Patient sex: M
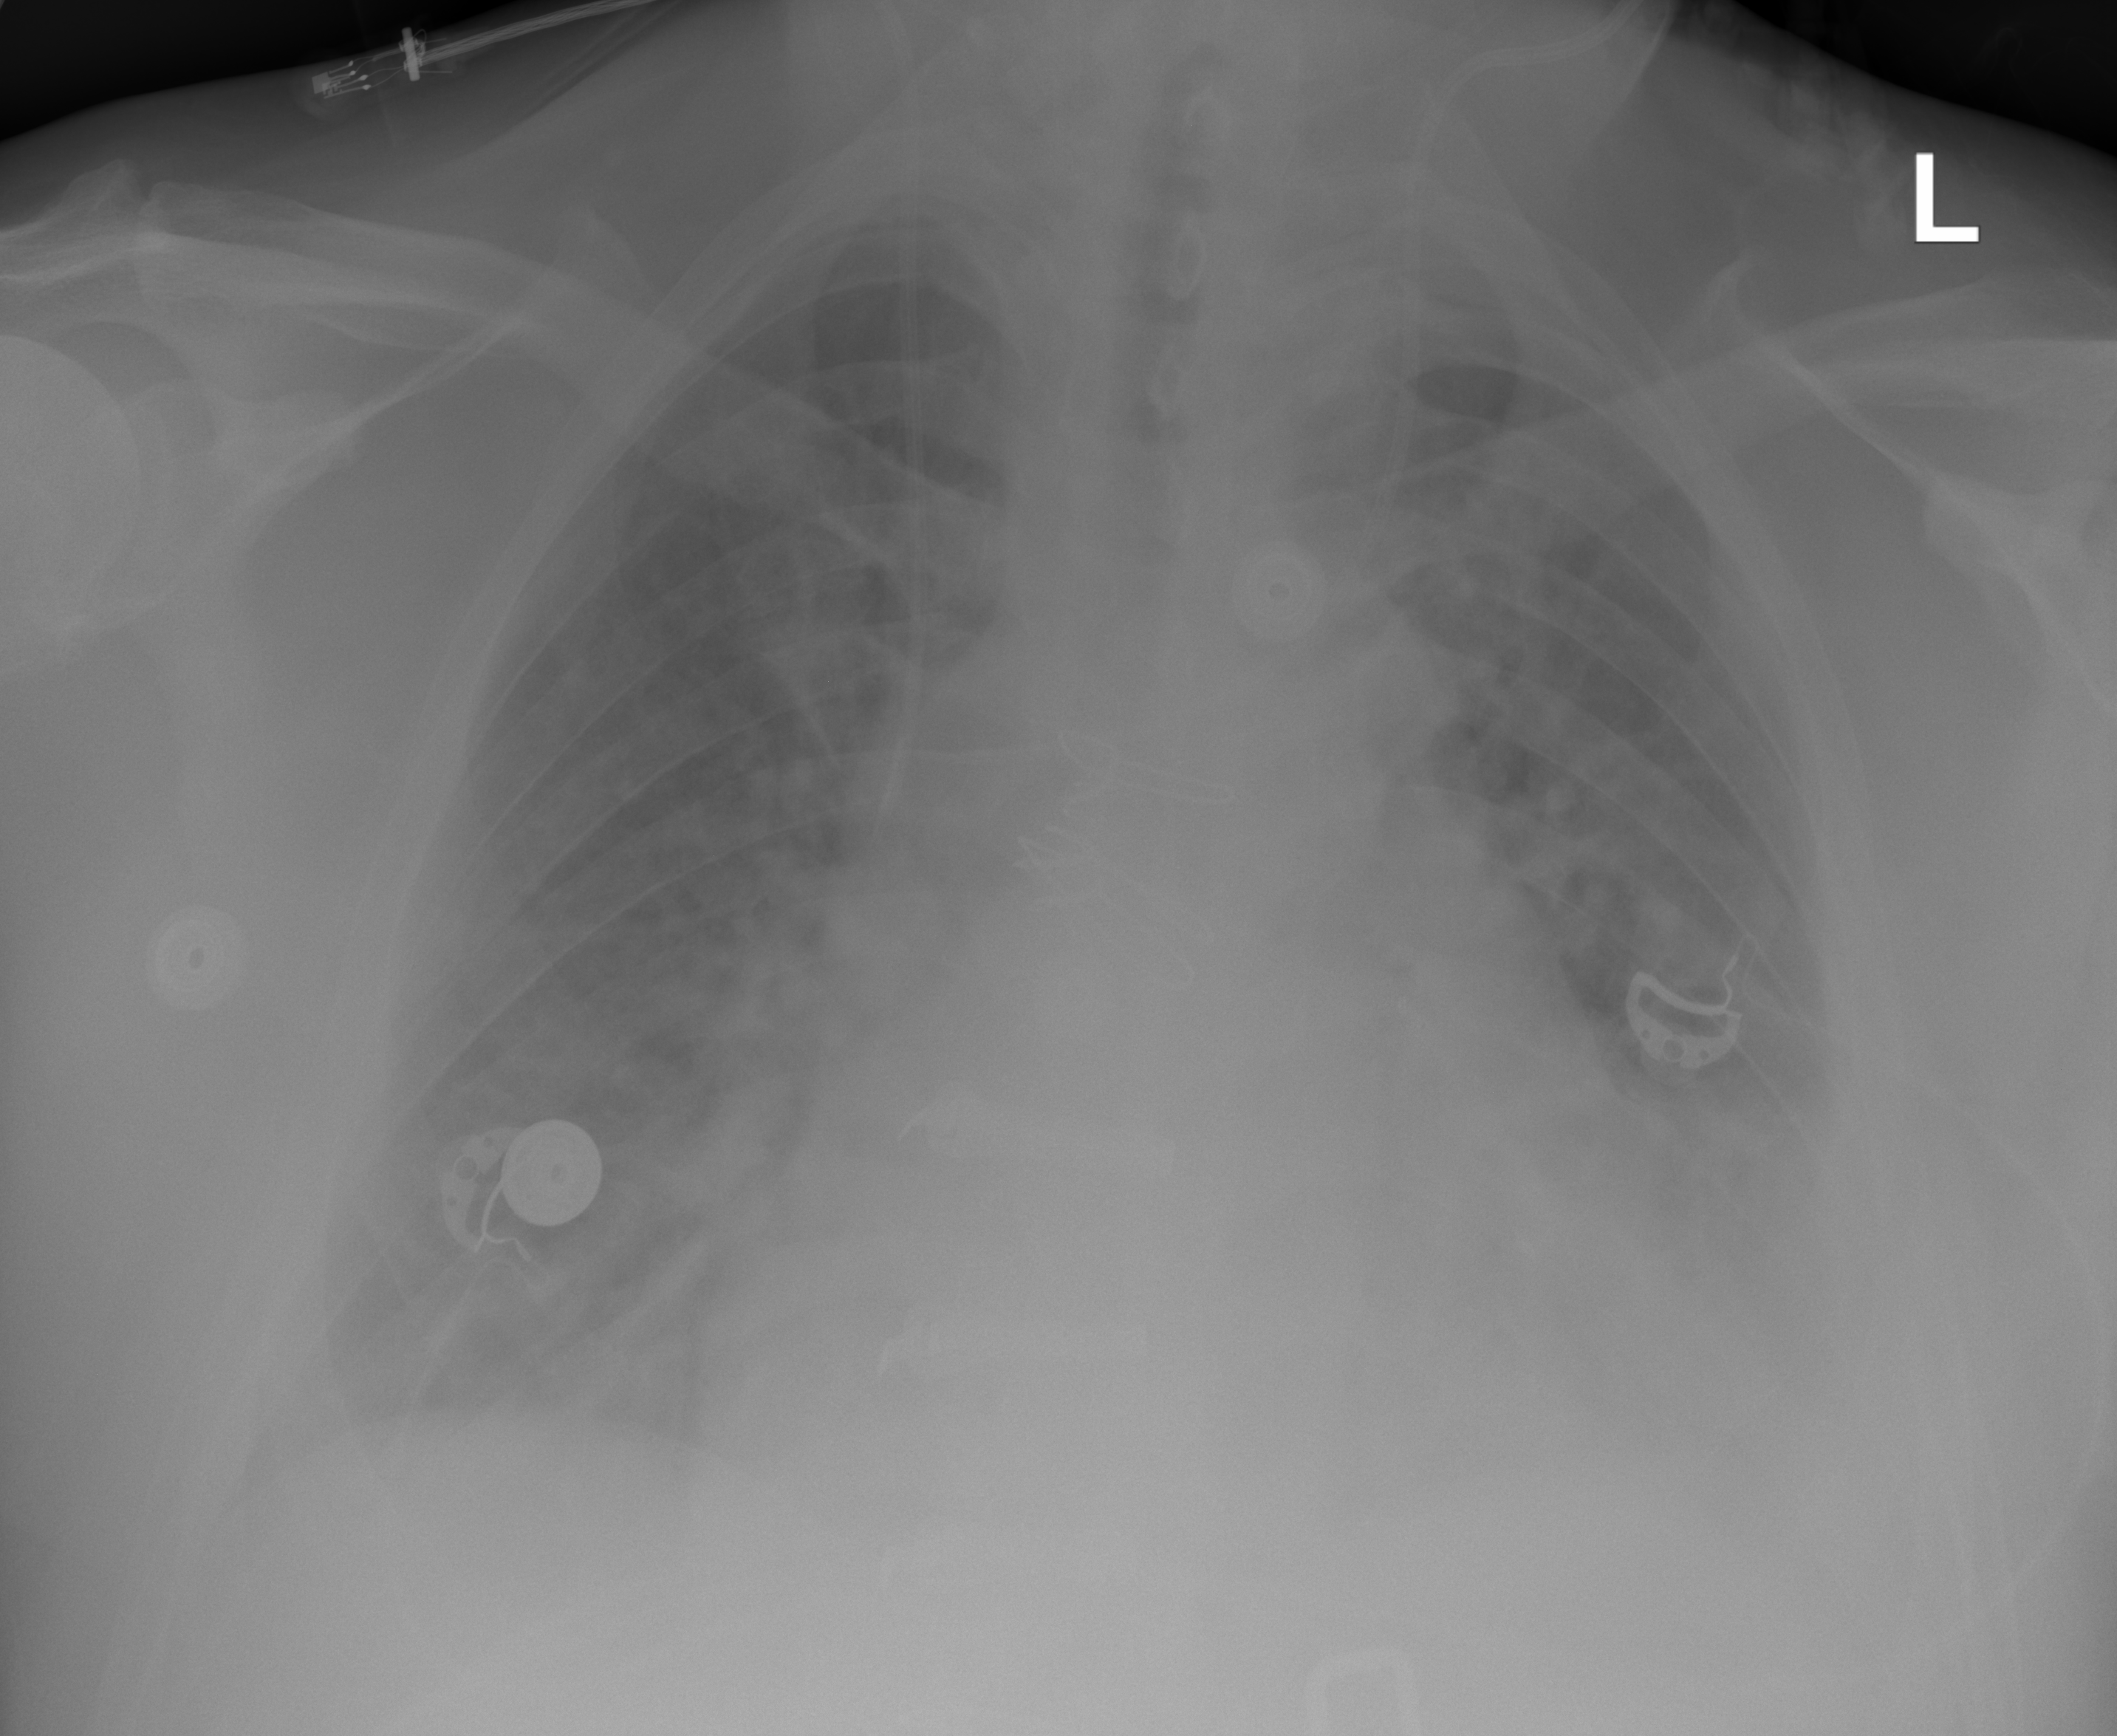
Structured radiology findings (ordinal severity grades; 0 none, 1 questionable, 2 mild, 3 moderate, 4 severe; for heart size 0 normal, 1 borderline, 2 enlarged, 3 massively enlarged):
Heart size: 3
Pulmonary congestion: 1
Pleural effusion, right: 2
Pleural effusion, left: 3
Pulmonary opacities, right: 0
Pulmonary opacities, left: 0
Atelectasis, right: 2
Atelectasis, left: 2